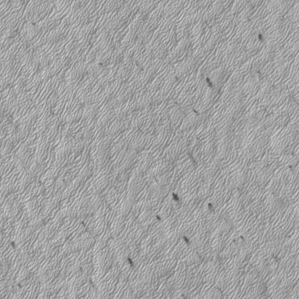
Label: frost